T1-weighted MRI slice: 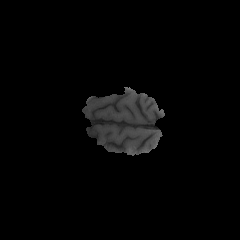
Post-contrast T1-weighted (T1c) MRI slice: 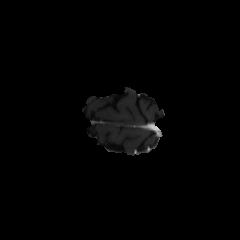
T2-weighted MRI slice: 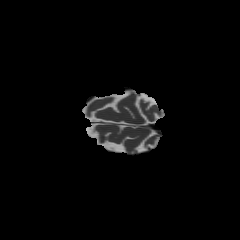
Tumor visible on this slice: no